Question: I am using '<g transform = "rotate(45, 10, 30)">' in 'svg' to roate som circles and texts around a point at the same time, however, I want to keep orientation of each individual font the same (e.g., always facing one direction while the text is moved/rotated).
For example,how could I change the labels such as "A" in the right-side image to correct orientation after rotation?

How should I do that?
Thanks!
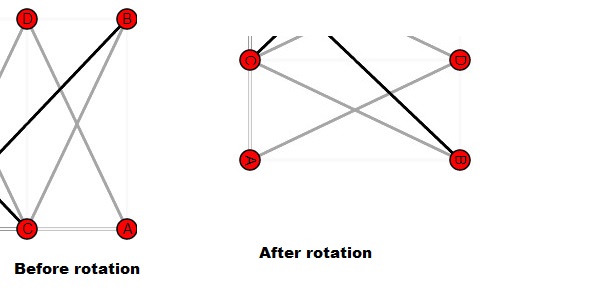
Answer: Instead of rotation of '<g>roup' and reverse rotation of the text within it, try this alternate grouping. Center the '<g>' around 'origin(0,0)' with negative 'x=' and 'y=' values & use 'rotate(degree, 0, 0)' on 'circle_group', then 'translate(x,y)' on the 'main_group'.
Edit: Here's an animated example, modified from this <URL> trigonometric functions.
'''
<!DOCTYPE html>
<html>
<head>
<title>JavaScript SVG Animation</title>
<meta http-equiv="X-UA-Compatible" content="IE=Edge"/> <!-- Remove this line in production. -->
</head>
<body>
<svg width="800px" height="800px" viewBox="0 0 800 800">
<g transform="translate(400, 400)"> <!-- Create a Cartesian coordinate system (with the y-axis flipped) for the animated square. That is, place the origin at the center of the 800 x 800 SVG viewport: -->
<!-- A 200 x 200 square with the upper left-hand corner at (-100, -100). This places the center of the square
at the origin (0, 0): -->
<rect id="mySquare" x="-100" y="-100" width="200" height="200" rx="5" ry="5"
style=" fill: yellow; stroke: yellow; stroke-width: 1; stroke-dasharray: 10, 5;" />
<!-- Represents the x-axis: -->
<line x1="-400" y1="0" x2="400" y2="0" style="stroke: blue;" />
<!-- Represents the y-axis (although up is negative and down is positive): -->
<line x1="0" y1="-400" x2="0" y2="400" style="stroke: blue;" />
<circle cx="0" cy="0" r="141" fill="none" stroke="yellow"/>
<g id="circle_a">
<circle cx="0" cy="0" r="10" fill="none" stroke="blue"/>
<text x="-5" y="5" width="20" height="20">A</text>
</g>
<g id="circle_b">
<circle cx="0" cy="0" r="10" fill="none" stroke="red"/>
<text x="-5" y="5" width="20" height="20">B</text>
</g>
</g>
</svg>
<script>
"use strict";
/* CONSTANTS */
var initialTheta = 0; // The initial rotation angle, in degrees.
var thetaDelta = 0.3; // The amount to rotate the square about every 16.7 milliseconds, in degrees.
var angularLimit = 180; // The maximum number of degrees to rotate the square.
var theSquare = document.getElementById("mySquare");
var circleA = document.getElementById("circle_a");
var circleB = document.getElementById("circle_b");
theSquare.currentTheta = initialTheta; // The initial rotation angle to use when the animation starts, stored in a custom property.
var requestAnimationFrameID = requestAnimationFrame(doAnim); // Start the loop.
function doAnim() {
if (theSquare.currentTheta > angularLimit) {
cancelAnimationFrame(requestAnimationFrameID); // The square has rotated enough, instruct the browser to stop calling the doAnim() function.
return; // No point in continuing, bail now.
}
theSquare.setAttribute("transform", "rotate(" + theSquare.currentTheta + ")"); // Rotate the square by a small amount.
circleA.setAttribute("transform", "translate(" +Math.cos((theSquare.currentTheta-45)*Math.PI/180)*141 + "," + Math.sin((theSquare.currentTheta-45)*Math.PI/180)*141+")"); // Move the circle A
circleB.setAttribute("transform", "translate(" +Math.cos((theSquare.currentTheta+45)*Math.PI/180)*141 + "," + Math.sin((theSquare.currentTheta+45)*Math.PI/180)*141+")"); // move the circle B
theSquare.currentTheta += thetaDelta; // Increase the angle that the square will be rotated to, by a small amount.
requestAnimationFrameID = requestAnimationFrame(doAnim); // Call the doAnim() function about 60 times per second (60 FPS), or about once every 16.7 milliseconds until cancelAnimationFrame() is called.
}
</script>
'''